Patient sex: M
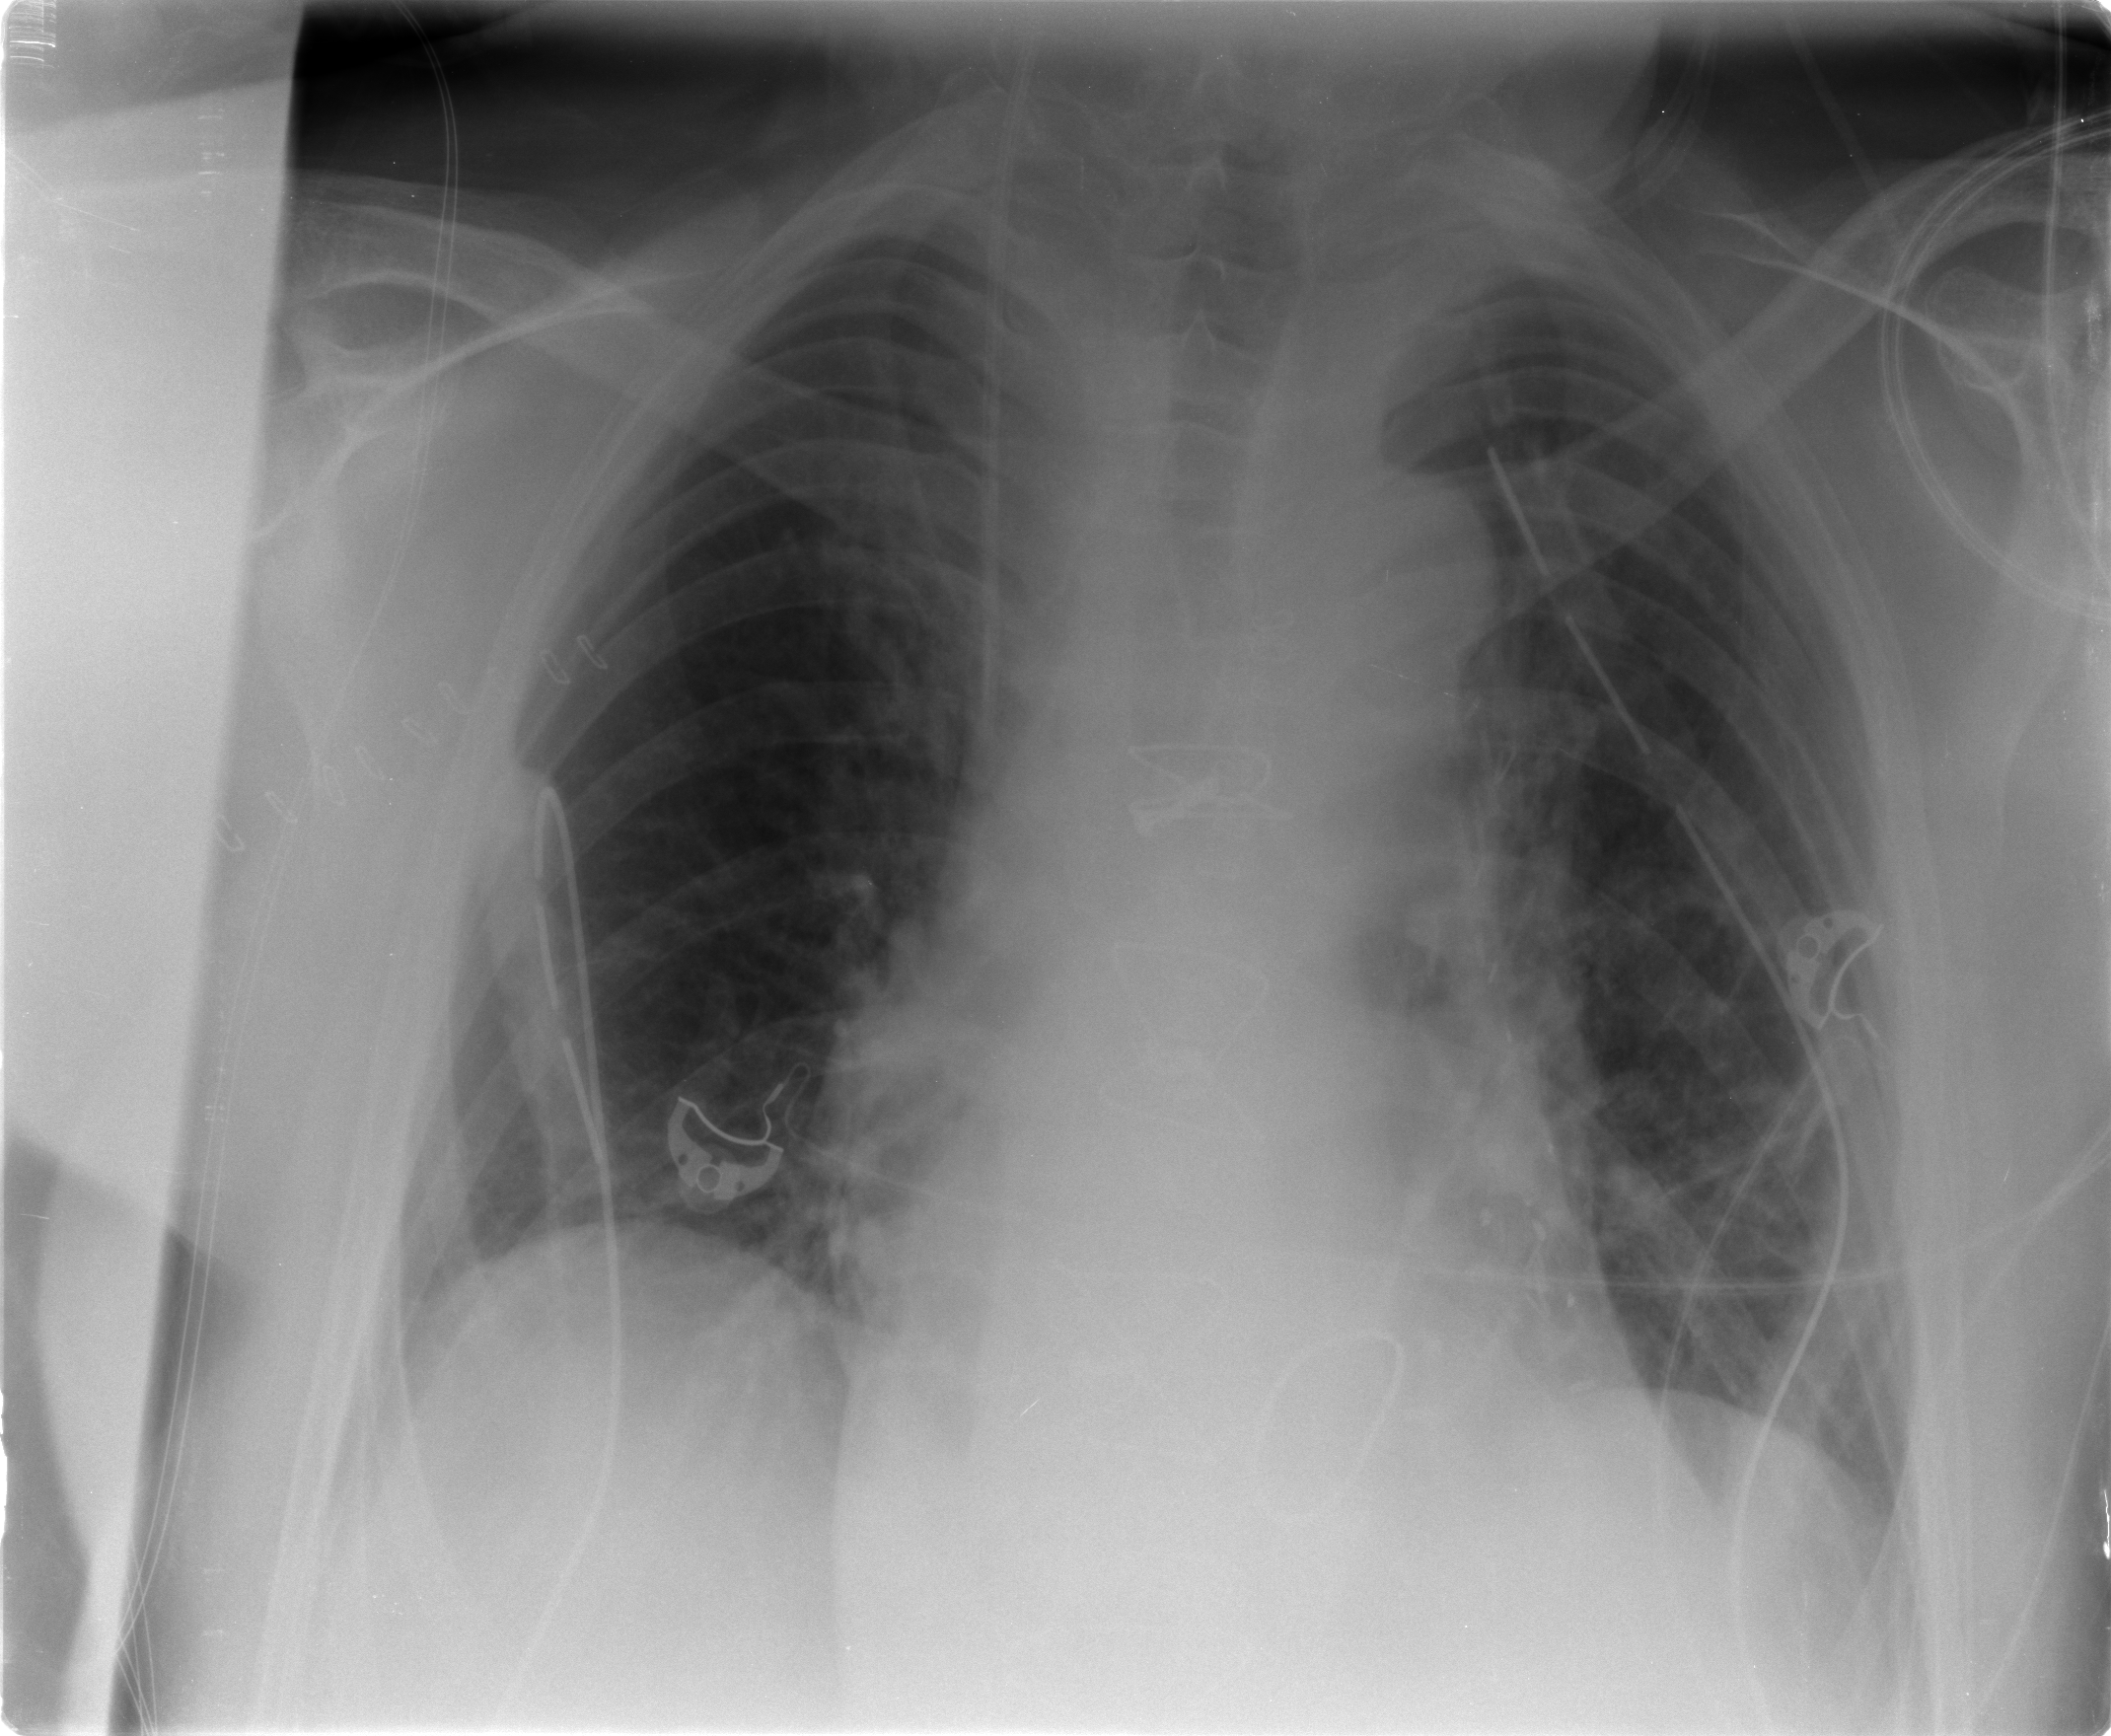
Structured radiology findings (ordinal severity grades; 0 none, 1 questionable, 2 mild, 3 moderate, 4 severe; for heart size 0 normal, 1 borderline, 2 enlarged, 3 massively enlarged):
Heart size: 2
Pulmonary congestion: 2
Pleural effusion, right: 0
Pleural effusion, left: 0
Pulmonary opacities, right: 0
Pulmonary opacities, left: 0
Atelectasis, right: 1
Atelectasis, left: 1